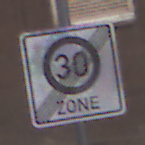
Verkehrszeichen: EndeZone30
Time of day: MorningAfternoon
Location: Outdoor (Urban)
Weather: Overcast
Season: NotSpecified
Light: Natural